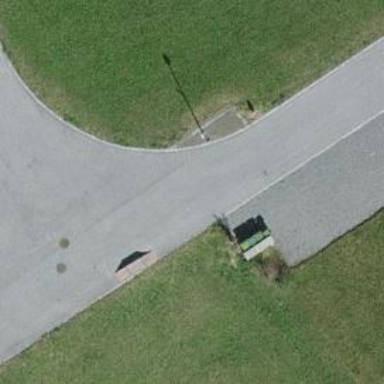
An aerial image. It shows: Residential road with asphalt surface.